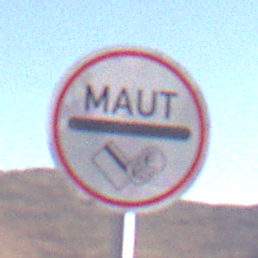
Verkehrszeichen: MautflichtigeStrecke
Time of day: MorningAfternoon
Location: Outdoor (Nature)
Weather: Clear
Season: NotSpecified
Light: Natural